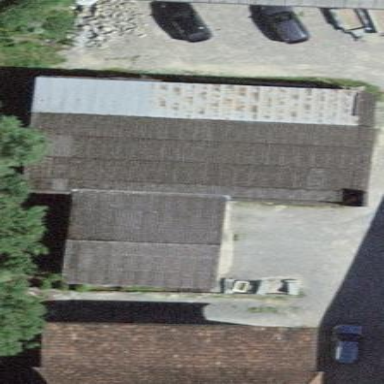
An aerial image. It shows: Barn.